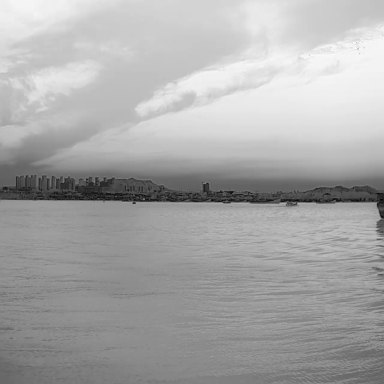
There are nine bulk_carriers in the infrared image.